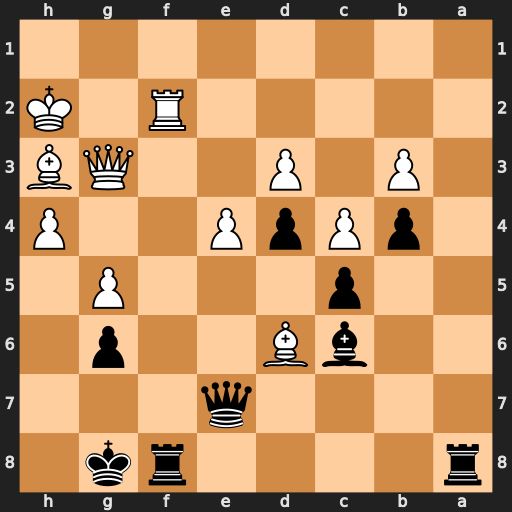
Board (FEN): r4rk1/4q3/2bB2p1/2p3P1/1pPpP2P/1P1P2QB/5R1K/8
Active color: b
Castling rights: -
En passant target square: -
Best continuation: Rxf2+ Kg1 Rf3